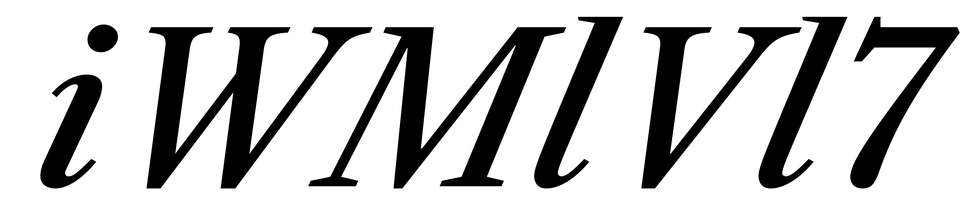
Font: LibreCaslonText-Italic_Medium_Italic